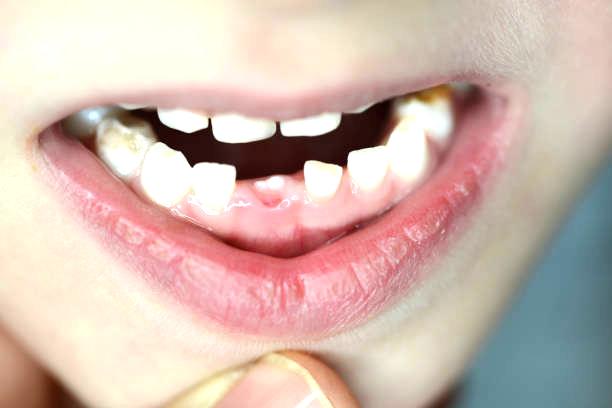
Condition: hypodontia